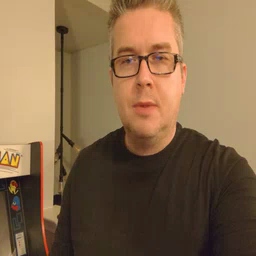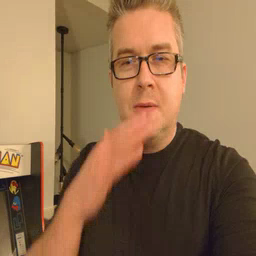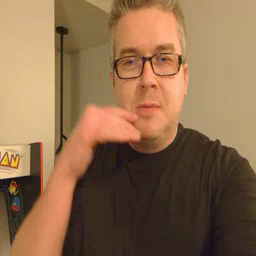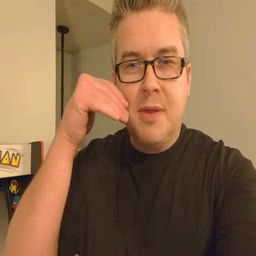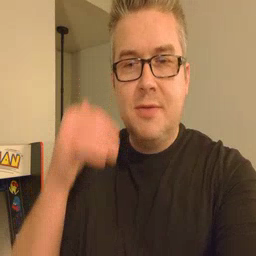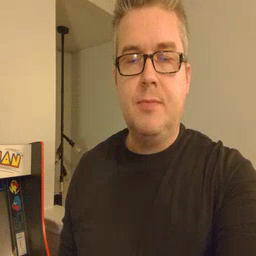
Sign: smile